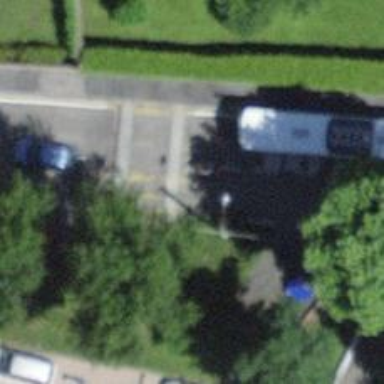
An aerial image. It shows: Raised kerb at uncontrolled road crossing.